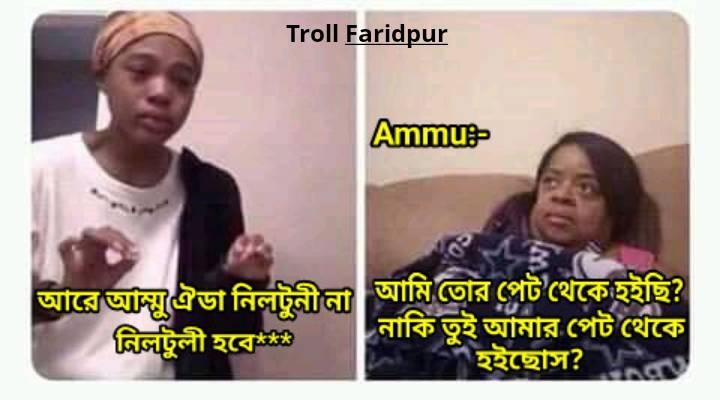
Caption: আরে আম্মু ঐডা নিলটুনী না নিলটুলী হবে ***      Ammu :-   আমি তোর পেট থেকে হইছি ?     নাকি তুই আমার পেট থেকে হইছোস ?
Label: non-hate